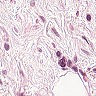
Metastatic tissue present: no